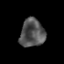
Tissue: prostate
Cell type: T cells
Senescence score: 0.3597
Nuclear area (px): 675
Mean DAPI intensity: 82.831